Question: When I execute following php file (after some time) browser will ask to download file
'''
<?php
ini_set("max_execution_time", 0);
set_time_limit(0);
for($i=0;$i<10;$i++){
echo time();
echo "<Br>";
$sec=rand(15,30);
sleep($sec);
}
?>
'''
in browser nothing 'echo' prompt for download PHP file (if file take approximate 2 or more minute to execute than this problem occurred)

Thanks in advance.
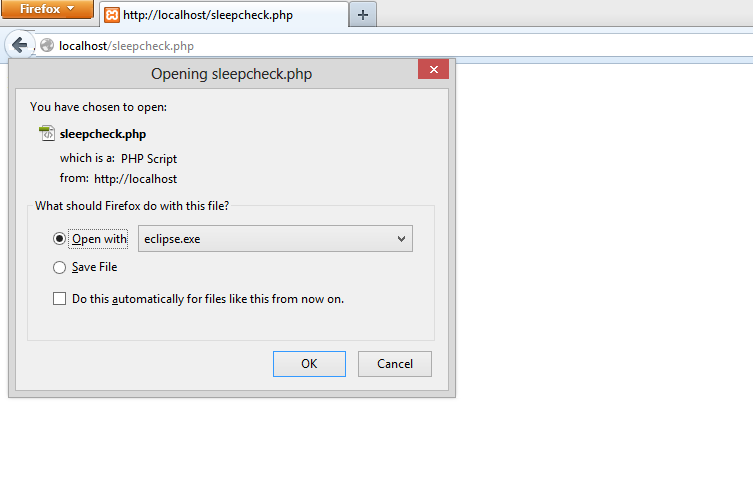
Answer: If the server decides to throw you the php source code instead of running it, your server setup is messed up.
Not sure how it got messed up because your screenshot hints that you are using XAMPP. In this case, try reinstalling XAMPP.